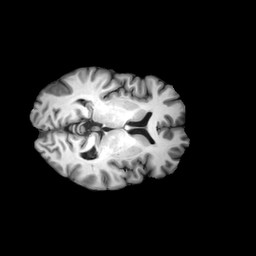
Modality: T1w
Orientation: axial
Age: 47
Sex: female
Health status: healthy